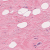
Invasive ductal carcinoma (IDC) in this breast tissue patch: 0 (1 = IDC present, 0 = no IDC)